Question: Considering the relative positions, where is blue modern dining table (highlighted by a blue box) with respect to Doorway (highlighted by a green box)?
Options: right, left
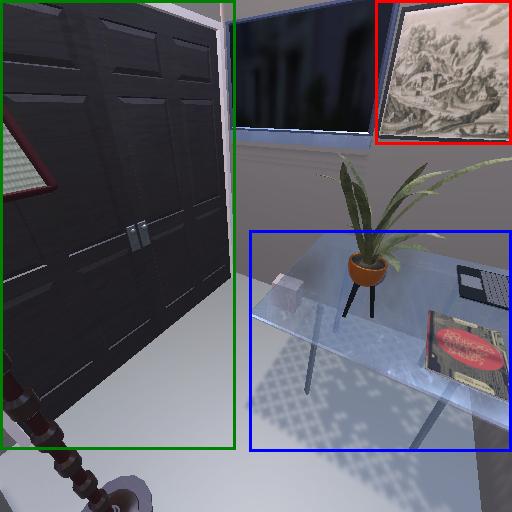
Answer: right